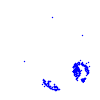
Particle: electron